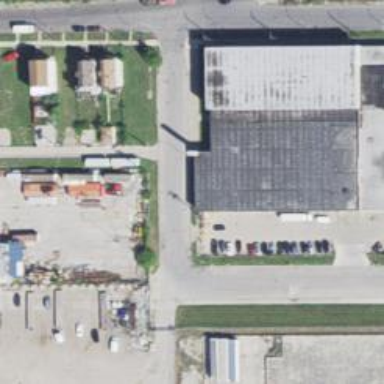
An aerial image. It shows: Alley classified as service road.